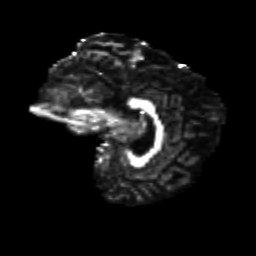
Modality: FA
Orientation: sagittal
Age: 47
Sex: male
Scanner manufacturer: siemens
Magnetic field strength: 3 T
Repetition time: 8.6 s
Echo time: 0.095 s